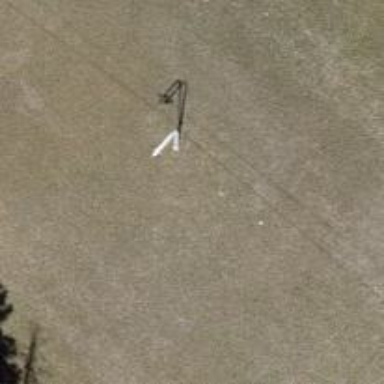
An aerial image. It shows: Rope tow aerialway.